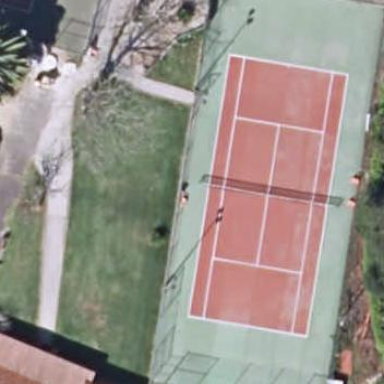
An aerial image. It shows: Tennis court in leisure pitch.